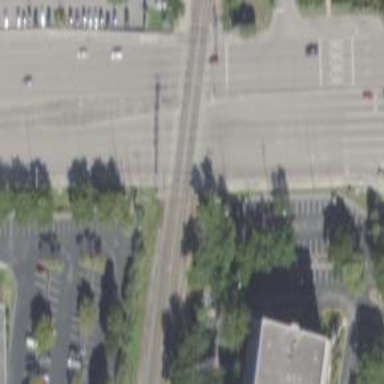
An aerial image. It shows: Crossing for the railway.